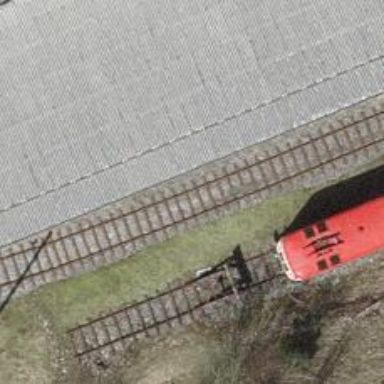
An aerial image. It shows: Rail yard with electrified contact lines for railway operations.